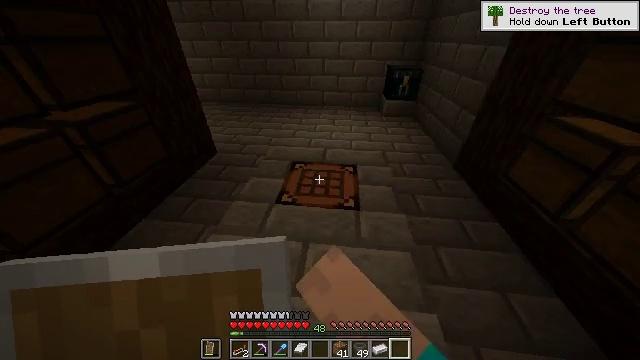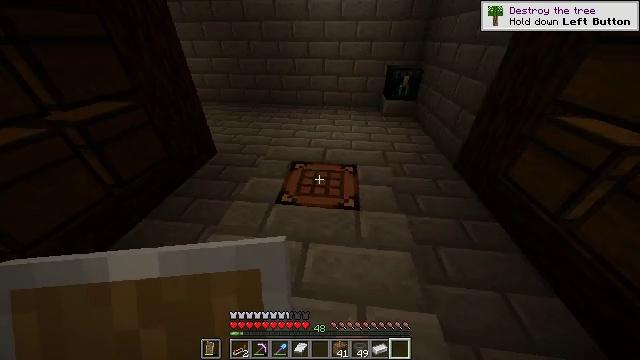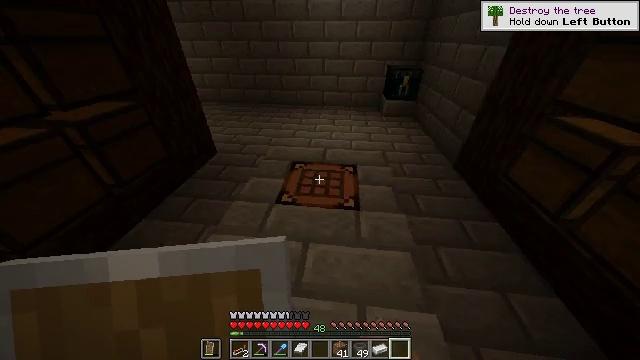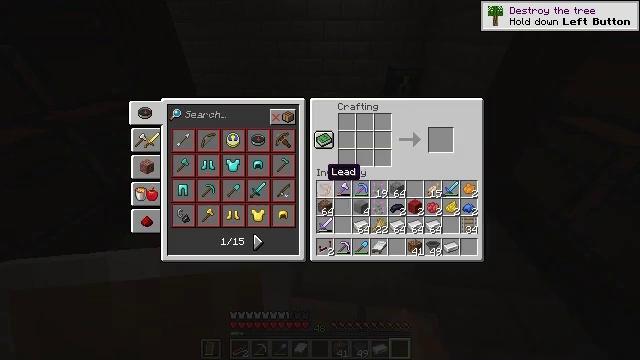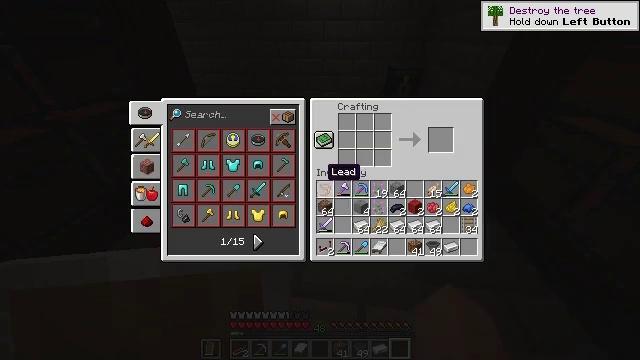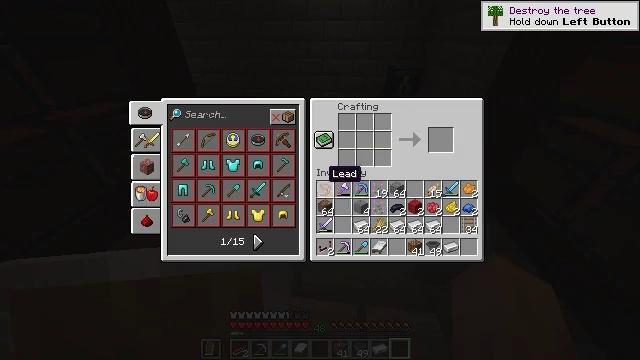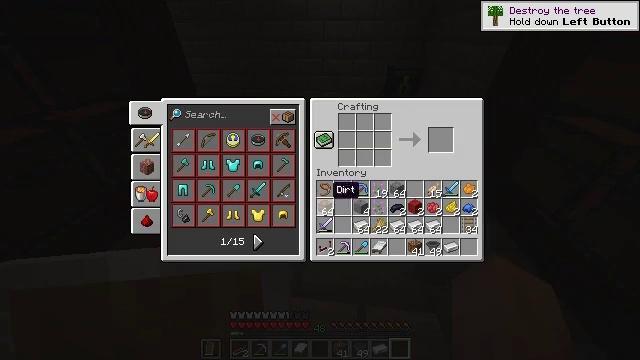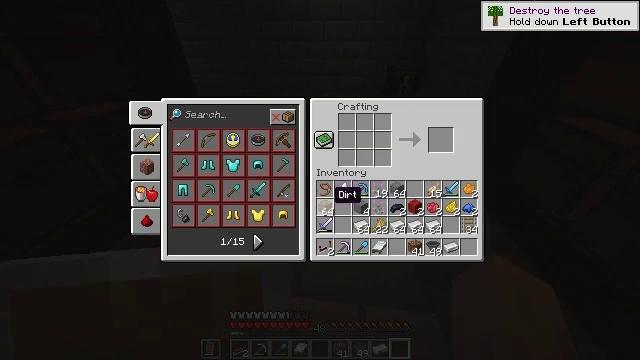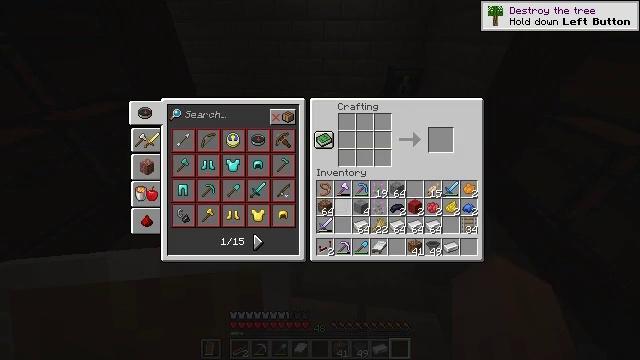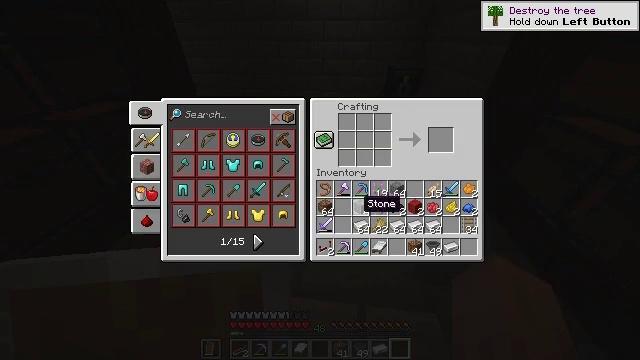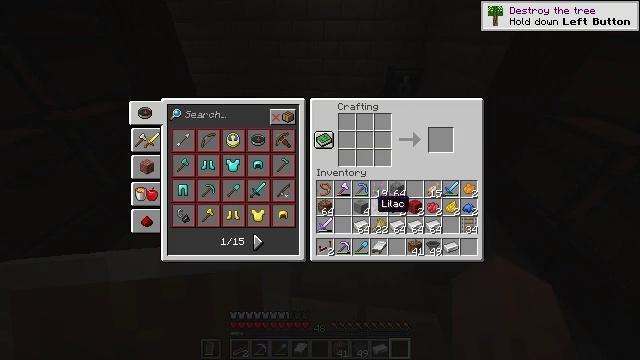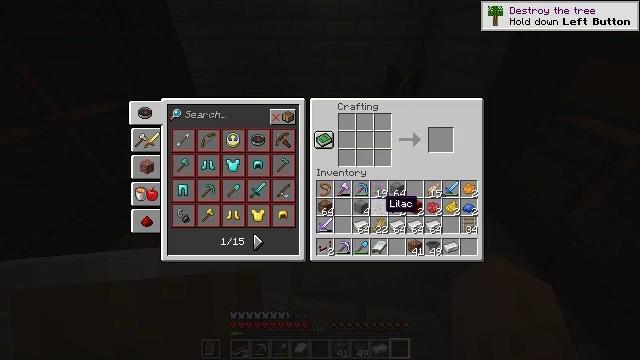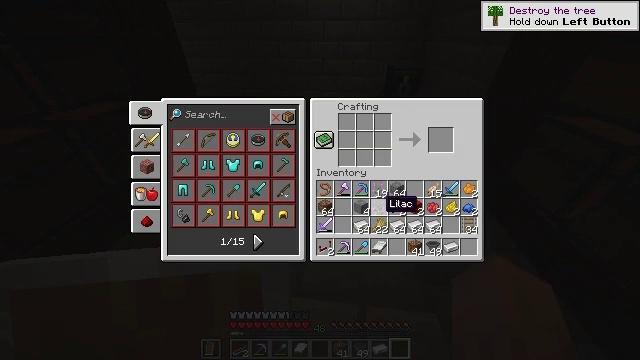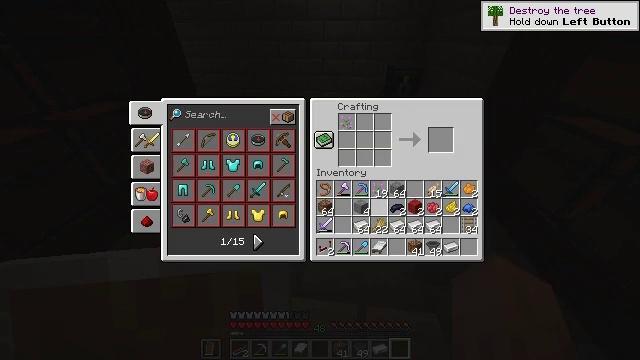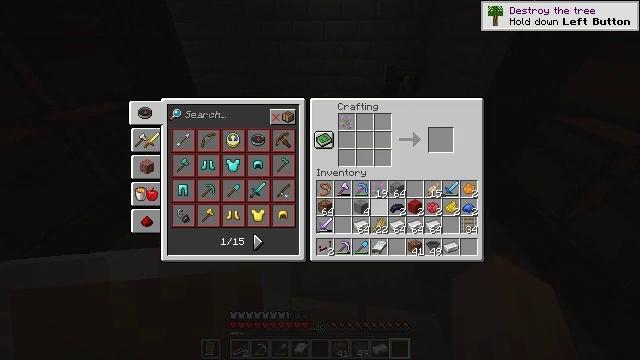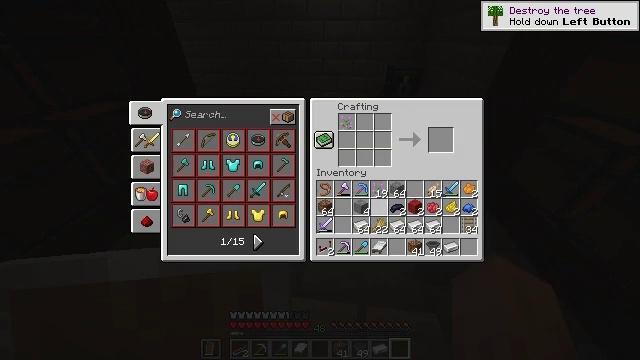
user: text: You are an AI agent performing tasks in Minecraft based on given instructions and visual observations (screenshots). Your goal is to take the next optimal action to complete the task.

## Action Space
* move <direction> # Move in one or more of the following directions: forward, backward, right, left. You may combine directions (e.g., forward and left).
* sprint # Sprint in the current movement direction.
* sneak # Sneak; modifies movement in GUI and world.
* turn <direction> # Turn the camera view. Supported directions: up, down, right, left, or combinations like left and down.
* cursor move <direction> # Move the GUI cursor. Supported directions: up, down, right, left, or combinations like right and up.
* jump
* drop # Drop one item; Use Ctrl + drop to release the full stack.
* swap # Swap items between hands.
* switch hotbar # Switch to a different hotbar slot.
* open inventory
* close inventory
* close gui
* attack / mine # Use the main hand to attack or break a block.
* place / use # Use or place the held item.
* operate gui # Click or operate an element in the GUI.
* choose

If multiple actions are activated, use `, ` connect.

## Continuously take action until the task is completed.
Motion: motion action
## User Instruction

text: Use the crafting table to craft magenta dye.
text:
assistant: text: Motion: no_op
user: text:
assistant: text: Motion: no_op
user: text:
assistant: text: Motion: open gui
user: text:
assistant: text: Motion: no_op
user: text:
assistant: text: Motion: no_op
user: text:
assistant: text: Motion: sneak, cursor move down
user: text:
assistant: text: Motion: sneak
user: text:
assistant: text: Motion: sneak, cursor move right
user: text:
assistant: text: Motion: sneak, cursor move right
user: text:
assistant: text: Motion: sneak, cursor move right
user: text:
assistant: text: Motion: sneak, cursor move right
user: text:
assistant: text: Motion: sneak
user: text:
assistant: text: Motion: sneak, choose
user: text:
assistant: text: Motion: sneak, choose
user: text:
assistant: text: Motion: sneak
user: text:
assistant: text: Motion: sneak
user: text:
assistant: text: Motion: sneak
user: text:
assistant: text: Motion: sneak
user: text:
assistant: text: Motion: sneak
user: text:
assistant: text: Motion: sneak
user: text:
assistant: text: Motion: sneak
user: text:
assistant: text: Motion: sneak
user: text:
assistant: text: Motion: sneak, cursor move right and up
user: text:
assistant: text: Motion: sneak, cursor move right and up
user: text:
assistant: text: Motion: cursor move right
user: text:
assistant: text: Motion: no_op
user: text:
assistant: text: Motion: no_op
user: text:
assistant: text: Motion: no_op
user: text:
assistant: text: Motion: no_op
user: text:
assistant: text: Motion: no_op